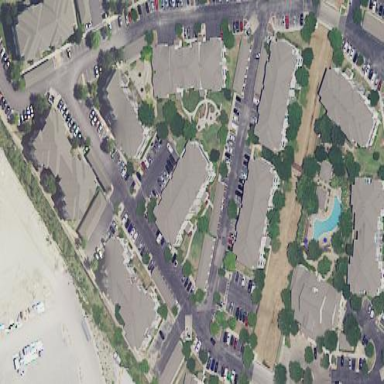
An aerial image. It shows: Residential area with apartments.